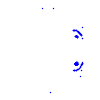
Particle: electron